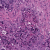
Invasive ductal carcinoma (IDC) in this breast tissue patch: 1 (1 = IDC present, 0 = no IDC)